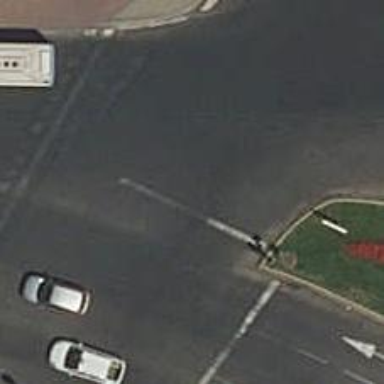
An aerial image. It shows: Road with traffic signals.